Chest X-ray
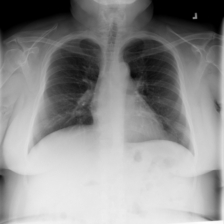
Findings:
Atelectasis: negative
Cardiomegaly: negative
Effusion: negative
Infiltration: positive
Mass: negative
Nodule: negative
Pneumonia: negative
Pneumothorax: negative
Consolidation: negative
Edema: negative
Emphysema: negative
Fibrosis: negative
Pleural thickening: negative
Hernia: negative